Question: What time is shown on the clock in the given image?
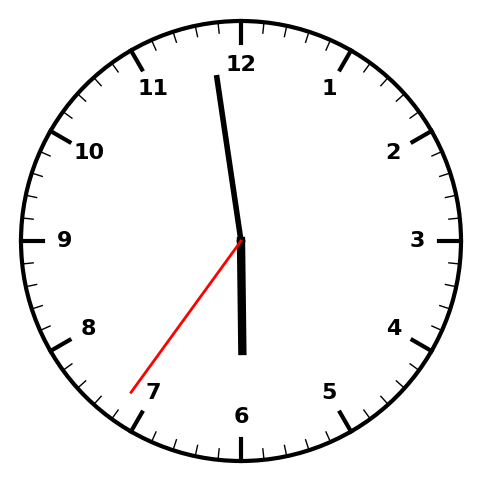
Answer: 05:58:36